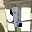
Label: 8